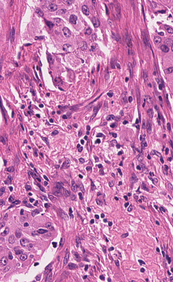
Tumor epithelial tissue: yes
Tumor-associated stroma tissue: yes
Normal tissue: no